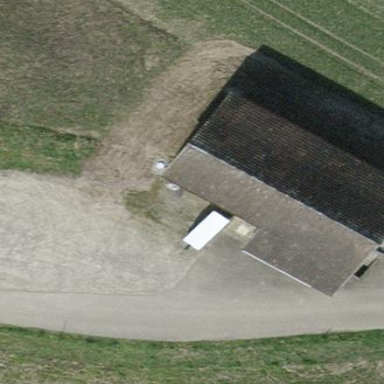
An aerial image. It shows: Building dedicated to shooting sports.